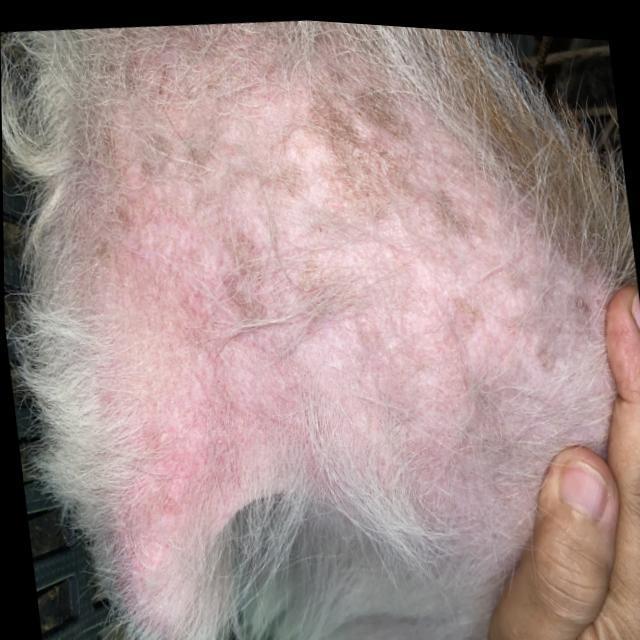
Canine demodicosis (Demodex mange) — caused by Demodex canis mites. Presents with alopecia, follicular papules, pustules, and comedones. Often localized on face and forelimbs.